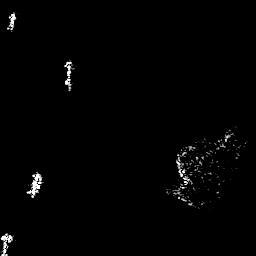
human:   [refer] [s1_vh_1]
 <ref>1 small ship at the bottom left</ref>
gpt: <box>[[0, 90, 5, 99, 0]]</box>

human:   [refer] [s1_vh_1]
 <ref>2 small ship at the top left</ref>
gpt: <box>[[23, 21, 29, 34, 0]], [[1, 3, 7, 12, 0]]</box>